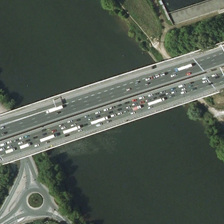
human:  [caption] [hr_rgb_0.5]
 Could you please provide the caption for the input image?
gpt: many cars are on a bridge over a river with some green trees in two sides of it .

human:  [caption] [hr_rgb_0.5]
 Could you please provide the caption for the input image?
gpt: many cars are on a bridge over a river with some green trees in two sides of it .

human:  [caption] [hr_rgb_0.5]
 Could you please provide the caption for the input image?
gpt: many cars are on a bridge over a river with some green trees in two sides of it .

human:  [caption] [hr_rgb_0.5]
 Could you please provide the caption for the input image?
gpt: many cars are on a bridge over a river with some green trees in two sides of it .

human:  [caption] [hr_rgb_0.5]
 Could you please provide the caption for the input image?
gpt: many cars are on a bridge over a river with some green trees in two sides of it .